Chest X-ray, PA view. Patient: 39 years old, sex F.
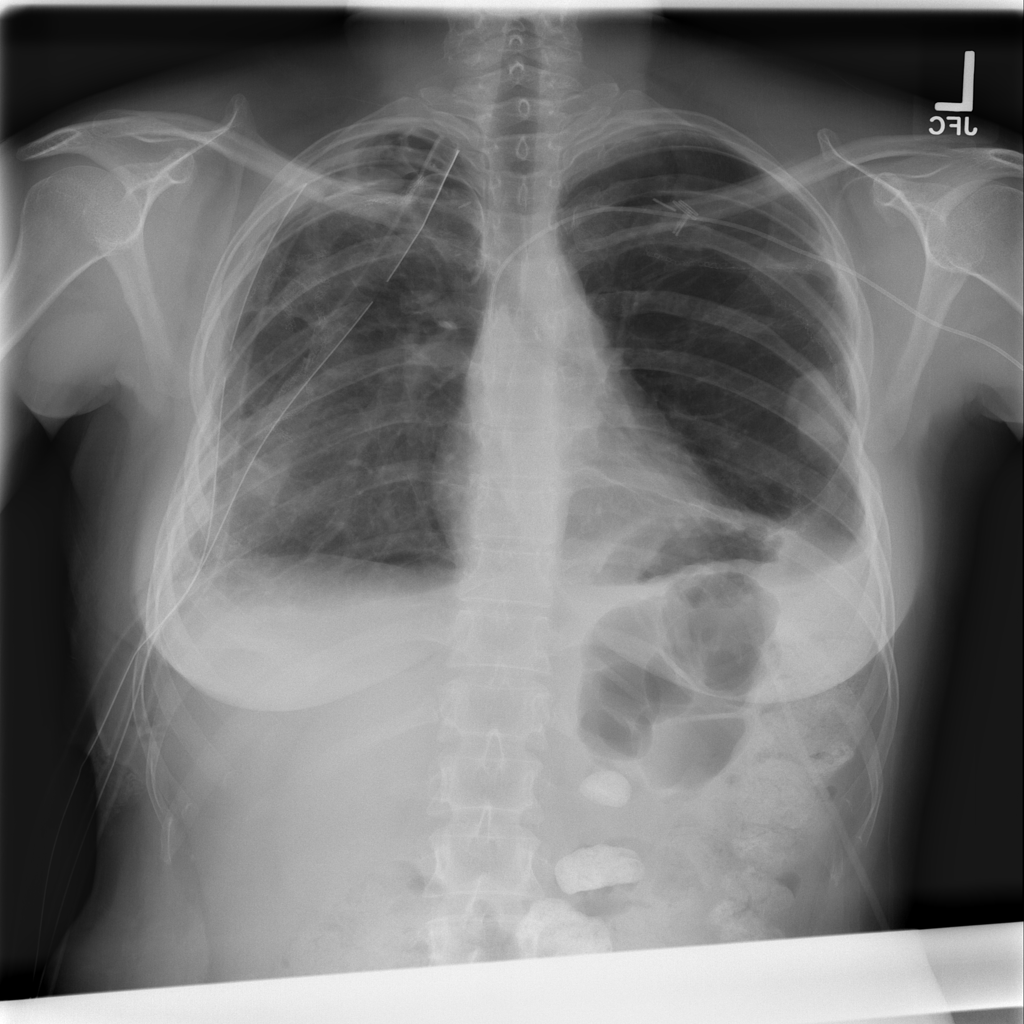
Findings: Effusion, Mass, Nodule, Pleural_Thickening, Pneumothorax